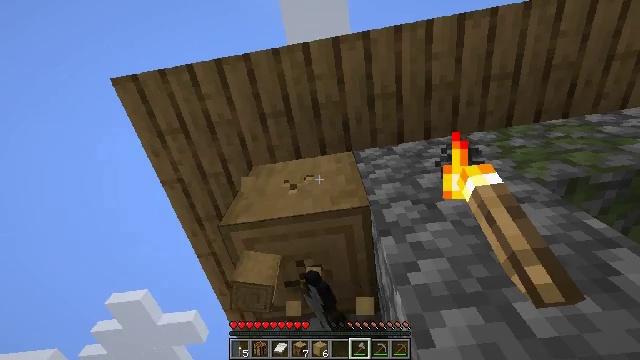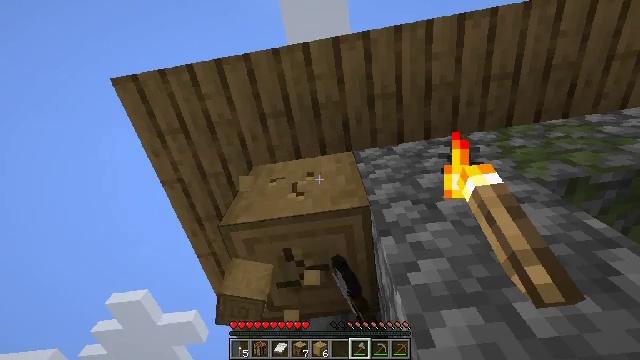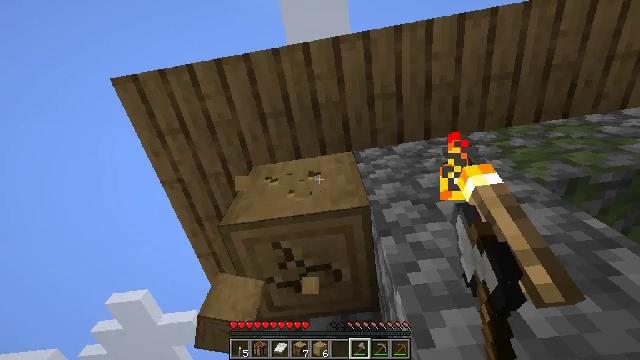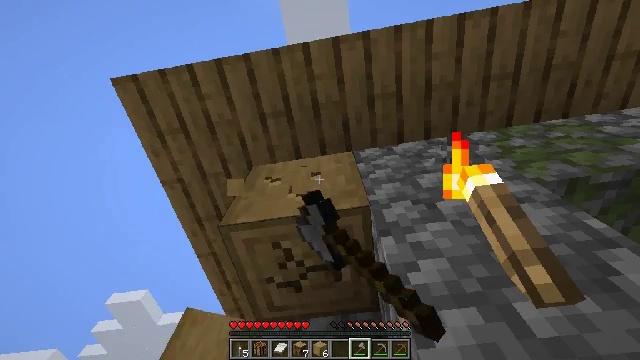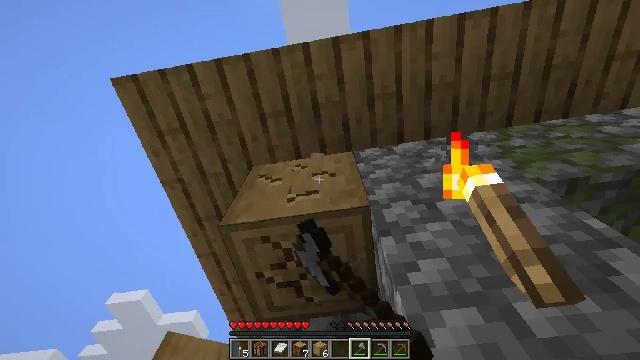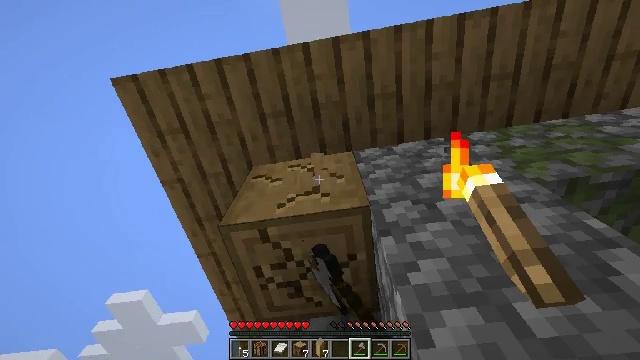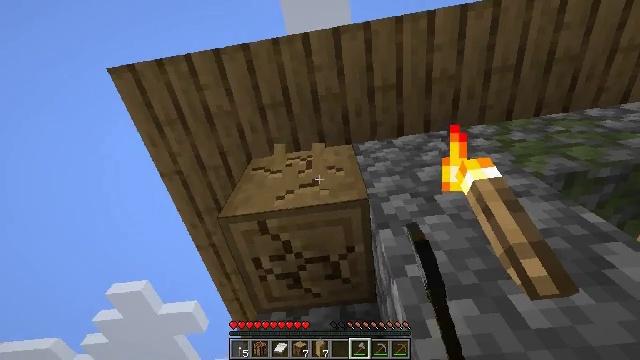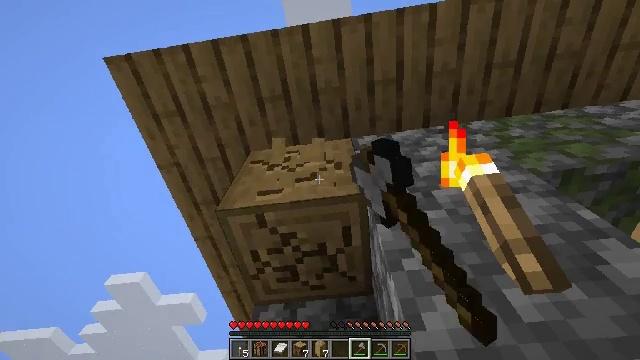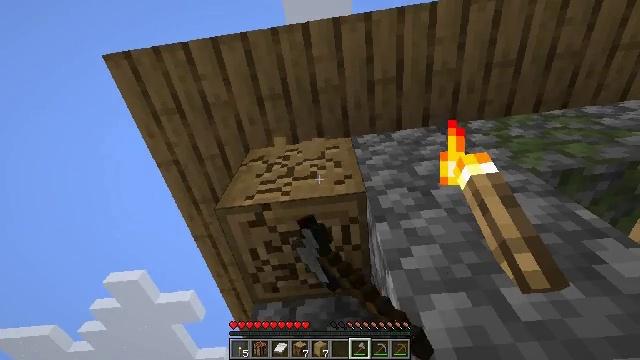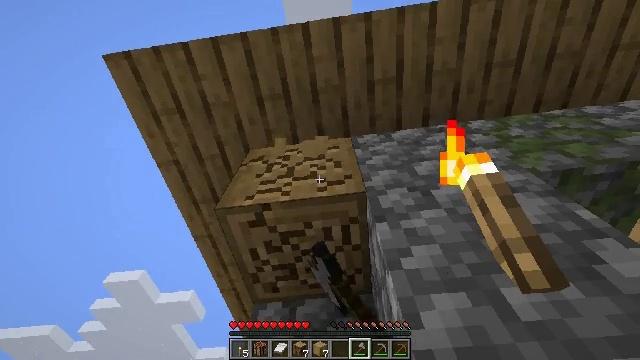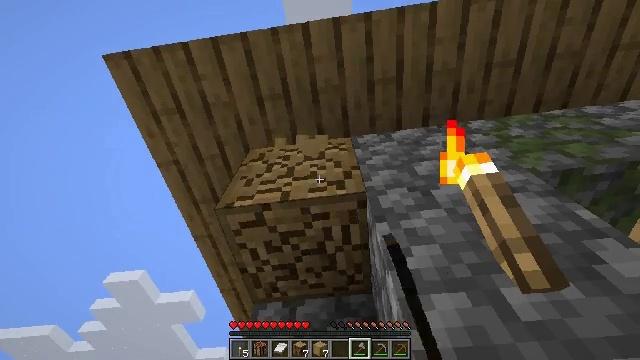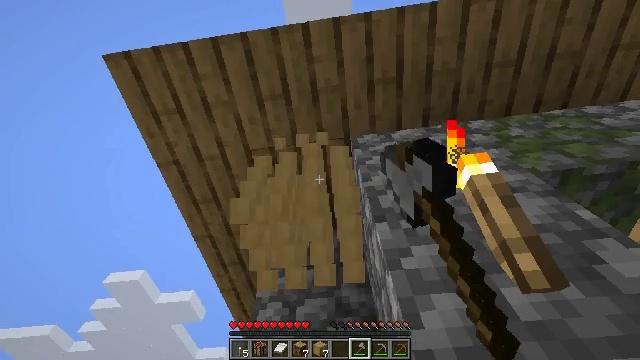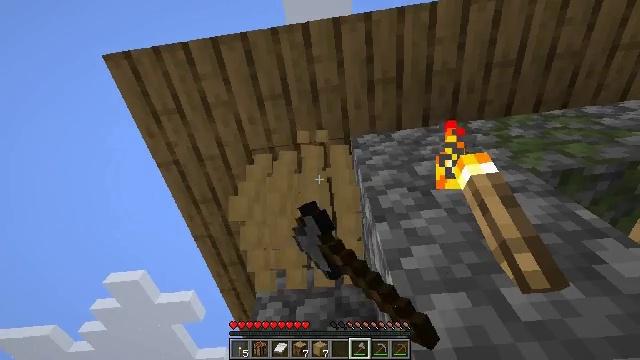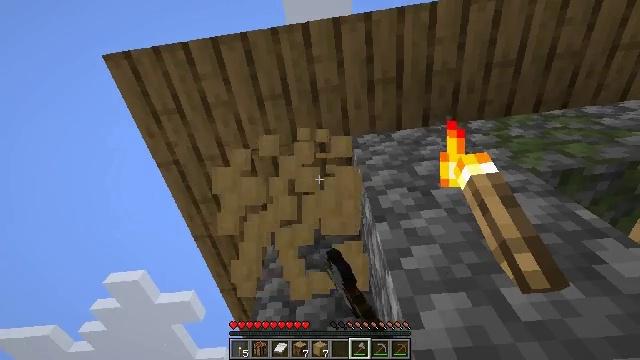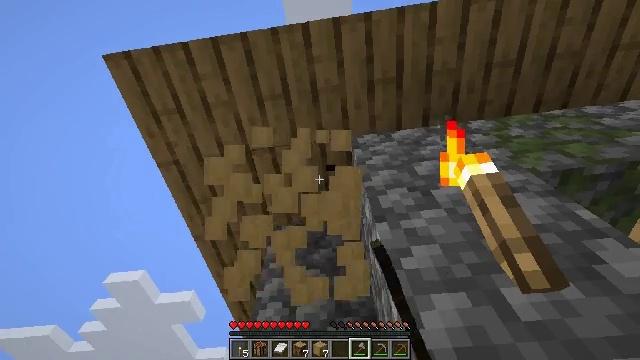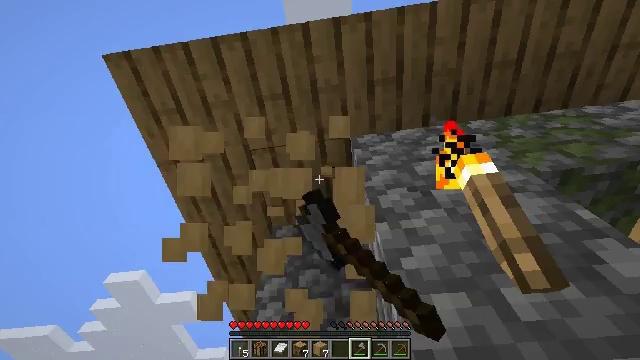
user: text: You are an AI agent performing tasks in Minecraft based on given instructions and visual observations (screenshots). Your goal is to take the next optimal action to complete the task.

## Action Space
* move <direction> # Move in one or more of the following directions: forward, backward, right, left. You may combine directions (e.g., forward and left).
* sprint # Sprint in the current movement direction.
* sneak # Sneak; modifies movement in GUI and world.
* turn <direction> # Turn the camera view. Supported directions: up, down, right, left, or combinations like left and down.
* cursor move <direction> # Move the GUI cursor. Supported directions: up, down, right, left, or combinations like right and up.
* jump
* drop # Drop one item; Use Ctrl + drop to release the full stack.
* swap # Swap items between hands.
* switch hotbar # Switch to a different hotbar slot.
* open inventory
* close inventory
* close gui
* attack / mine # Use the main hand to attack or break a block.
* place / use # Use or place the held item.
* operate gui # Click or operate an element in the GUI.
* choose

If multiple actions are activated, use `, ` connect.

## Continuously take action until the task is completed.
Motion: motion action
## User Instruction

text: Gather stripped oak log from a tree.
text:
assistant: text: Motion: attack / mine
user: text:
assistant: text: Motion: attack / mine
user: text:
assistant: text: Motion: attack / mine
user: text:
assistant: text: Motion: attack / mine
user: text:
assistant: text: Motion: attack / mine
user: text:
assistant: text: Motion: turn down, attack / mine
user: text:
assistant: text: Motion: turn down, attack / mine
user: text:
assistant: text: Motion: attack / mine
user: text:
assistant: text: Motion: attack / mine
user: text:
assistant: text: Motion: attack / mine
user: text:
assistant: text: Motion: attack / mine
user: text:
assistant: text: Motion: attack / mine
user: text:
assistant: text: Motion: attack / mine
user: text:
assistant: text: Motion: attack / mine
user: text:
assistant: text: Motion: attack / mine
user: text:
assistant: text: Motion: attack / mine